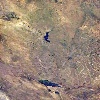
Label: land